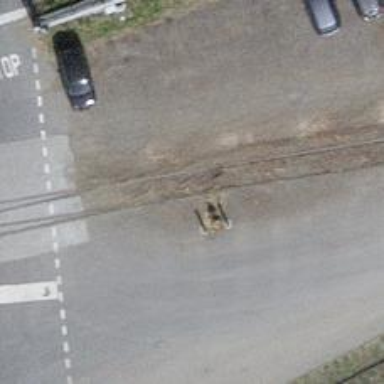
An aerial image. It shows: Railway switch.